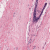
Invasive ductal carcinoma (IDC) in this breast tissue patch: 0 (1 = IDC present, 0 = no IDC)